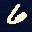
Label: 6